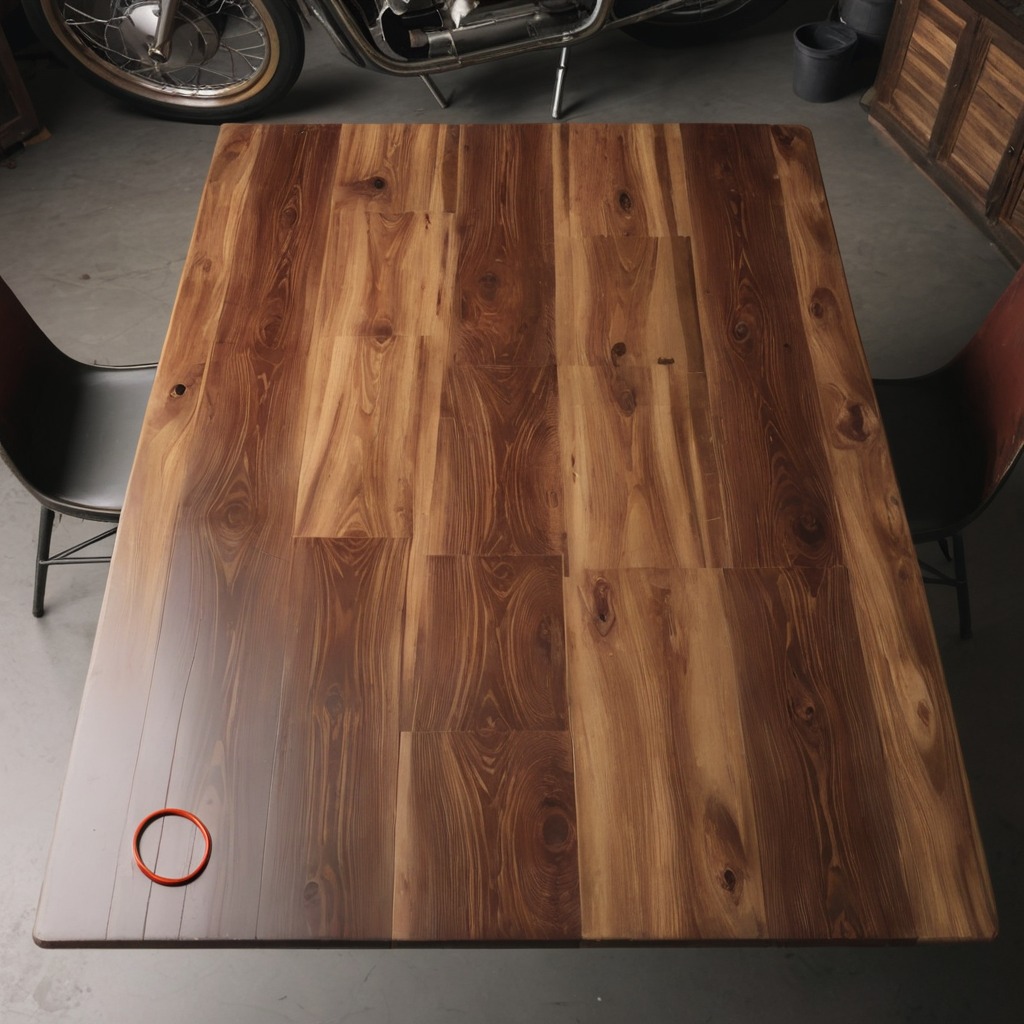
A rubber O-ring is lying on an oil-spilled wooden table in a vintage motorcycle garage.